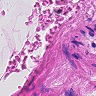
Metastatic tissue present: no